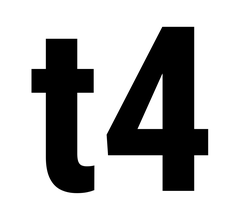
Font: Roboto_Condensed_Bold